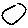
Label: circle